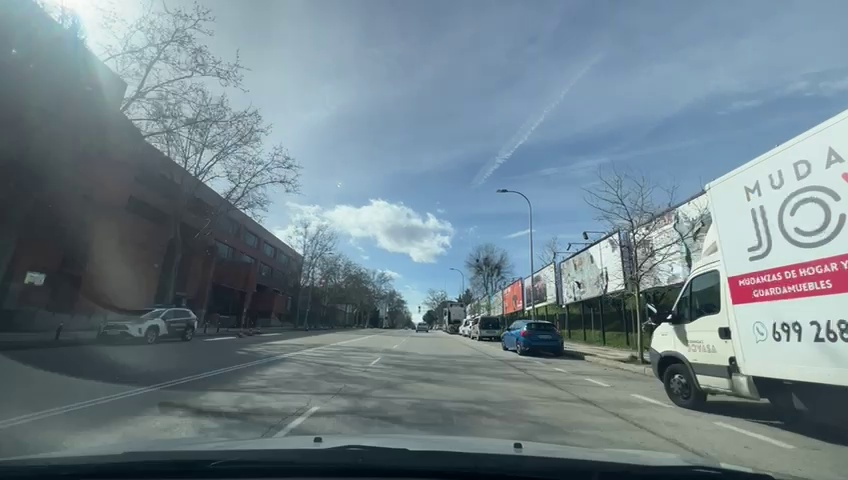
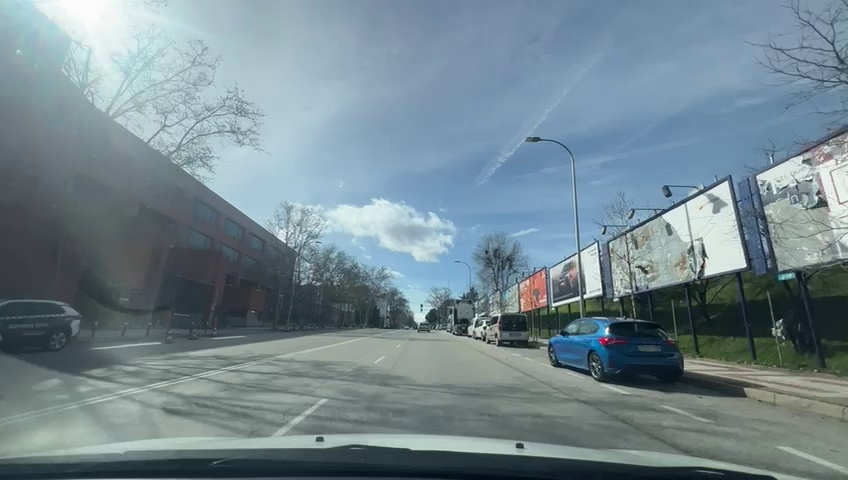
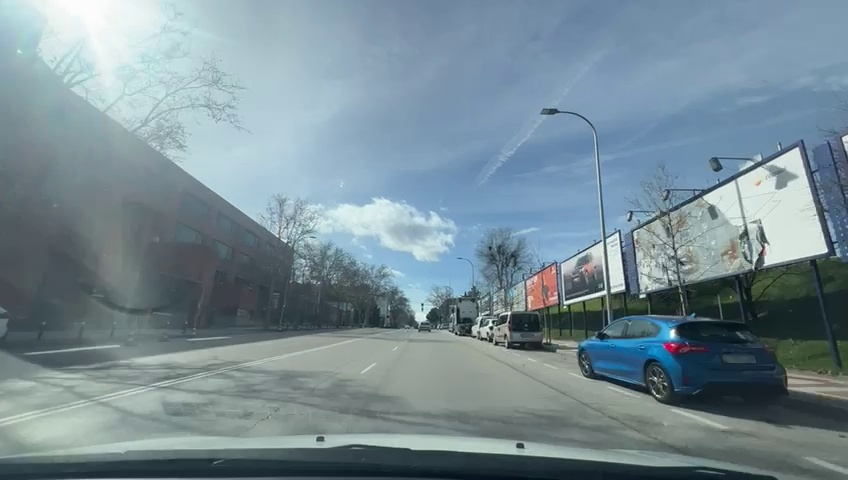
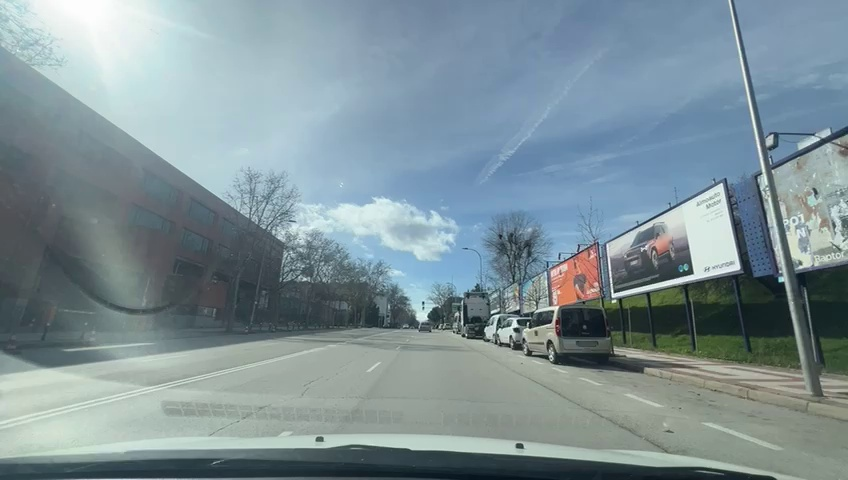
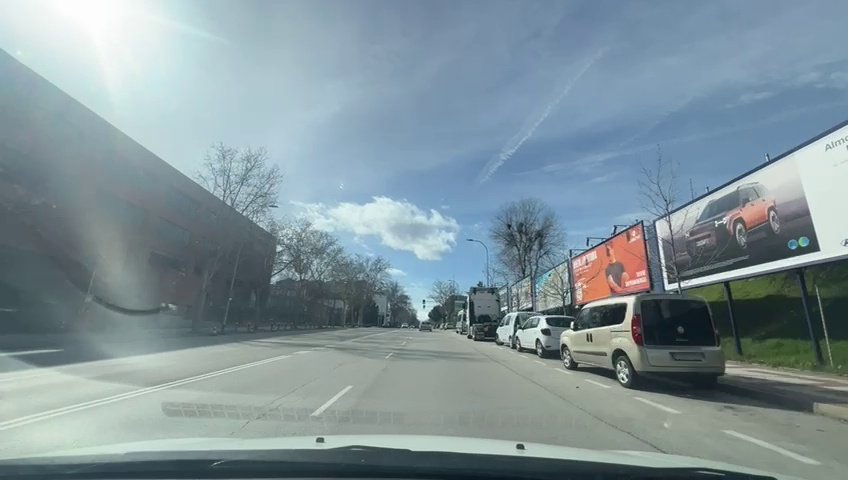
Situation: Lateral parked car
Question: Are vehicles present on the right side of the ego lane?
Answer: Yes
Reasoning: There are vehicles parked in the right side of the lane

Situation: Lateral parked car
Question: Are vehicles parked parallel or perpendicular to the roadway near the ego lane?
Answer: Yes
Reasoning: There are parked cars in parallel near the ego lane

Situation: Lateral parked car
Question: Does the environment indicate an urban road where curbside parking is permitted?
Answer: Yes
Reasoning: the environment clearly indicates urban road, you can see publicity signs and houses alongside both roads

Situation: Lateral parked car
Question: Is the ego vehicle traveling in a middle lane with traffic lanes on both sides?
Answer: No
Reasoning: there is a traffic lane just on the right side of the car but not in the left one. This is clearly indicated by the road signs

Situation: Lateral parked car
Question: Are vehicles present on the left side of the ego lane?
Answer: No
Reasoning: There are no vehicles parked in the left side of the ego lane as it is a traffic lane